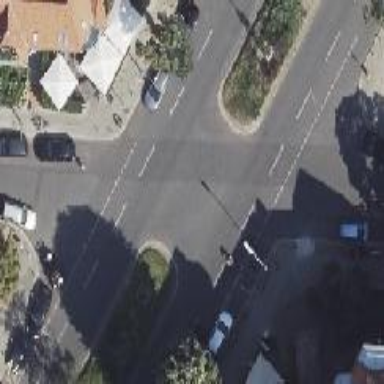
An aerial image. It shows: Junction on tertiary road.